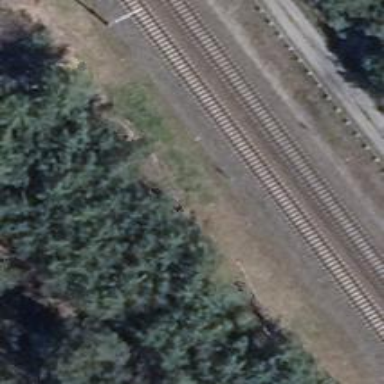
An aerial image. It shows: Railway signal.